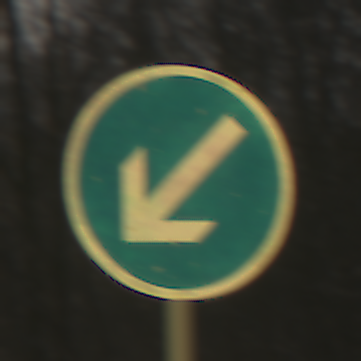
Verkehrszeichen: VorgeschriebeneVorbeifahrtLinks
Umgebung: Outdoor, Nature
Tageszeit: MorningAfternoon
Wetter: Clear
Licht: Natural
Jahreszeit: Winter
Kontrast: HighContrast